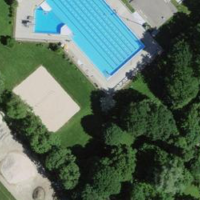
EUNIS habitat code: 53
Species observed at this site:
Carduelis carduelis
Fringilla coelebs